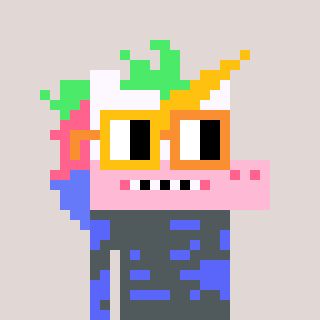
a pixel art character with square yellow and orange glasses, a unicorn-shaped head and a purple-colored body on a warm background